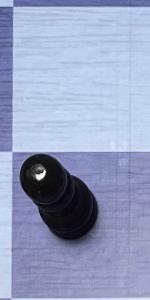
Label: Pawn_Black